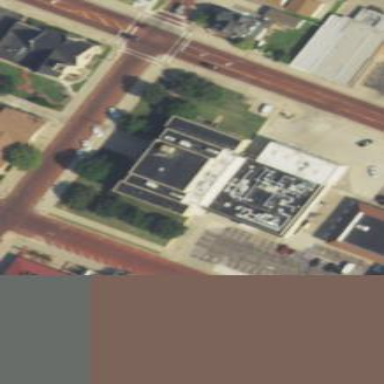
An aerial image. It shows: Police building.